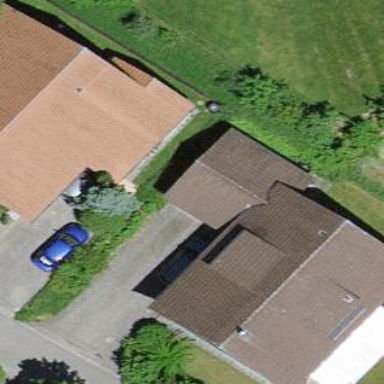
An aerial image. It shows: Residential building.